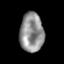
Tissue: prostate
Cell type: T cells
Senescence score: 0.315
Nuclear area (px): 915
Mean DAPI intensity: 144.152